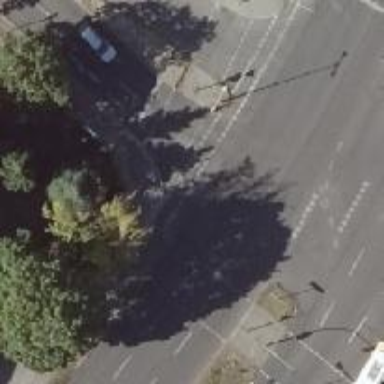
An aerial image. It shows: Crossing with traffic signals.